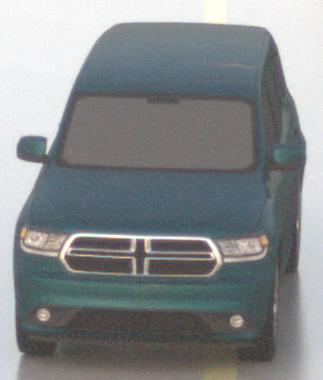
Make: Dodge
Model: Durango
Detailed model: Gen. 3
Model produced from: 2010
Doors: 5
Color: blue
Road condition: wet road
Daytime: sunrise or sunset
Contrast: low contrast